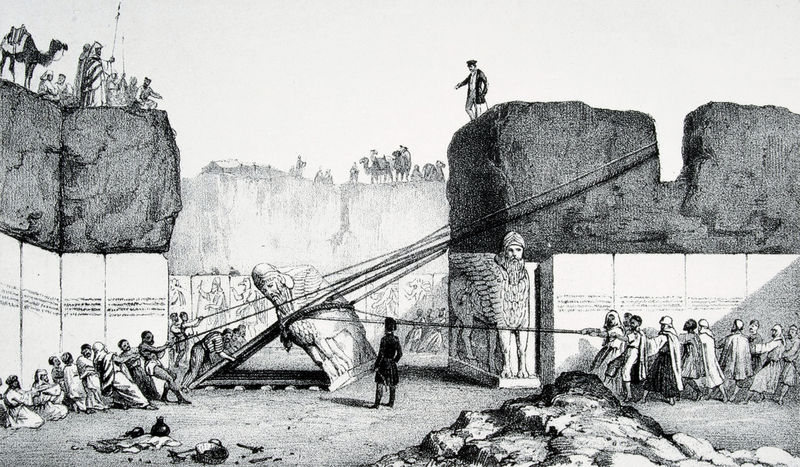
Titel: Herabnahme des Geflügelten Stieres aus Nimrud
Künstler: Henry Layard
Institution: (Seriendruck)
Schlagwörter: felsen, flügel, himmel, kopf, mann, schatten, weiß, landschaft, menschen, sand, grau, hell, holz, hut, hüte, licht, männer, schwarz, zeichen, zeichnung, haus, tiere, tuch, leute, bart, wand, sockel, stein, steine, herr, erde, horizont, boden, gewand, tücher, decke, gewänder, person, tal, arbeit, krug, statue, vase, relief, schrift, bilder, zuschauer, gewicht, transport, afrika, fels, zug, mauer, graphik, ziehen, arbeiter, figuren, schutt, beobachter, querformat, seile, soldaten, kopftuch, kraft, inschrift, korb, balken, bretter, zeigen, oben, unten, wände, tusche, gefäß, orient, haufen, kohle, kran, seil, rückenfigur, druck, schwarz weiß, radierung, stich, uniform, soldat, peitsche, offizier, maserung, arabisch, skulpturen, werkzeug, stäbe, grab, götter, gräber, fabelwesen, lanzen, umhänge, könige, tempel, löwe, heiligtum, speer, pyramide, block, horus, geflügelt, turban, arabien, persien, aufstellen, bau, sklaven, details, araber, oreintalisch, zelt, grabmal, sphinx, monument, ägypten, lager, aufbau, baustelle, außenansicht, bauarbeiten, kamel, steinquader, archäologie, tempelbau, steinblöcke, bebauung, renovierung, ausgrabung, blöcke, restaurierung, rohbau, steinblock, errichtung, abbau, proviant, stricke, beduinen, spalte, iran, aufstellung, hebel, kamele, dromedar, mesopotamien, babylon, mechanismus, abräum, afgahnistan, archäologen, aufrichten, aufseher, bumsfallara, errichten, hamurabi, hebelkraft, hebelwirkung, isfahar, ishtahar, kameltreiber, kral, steinhaufen, steinmalereien, steinzeichnungen, zelz, überwachung, ausgrabungen, abtransport, tal der könige, zeicung